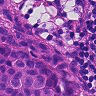
Metastatic tissue present: yes